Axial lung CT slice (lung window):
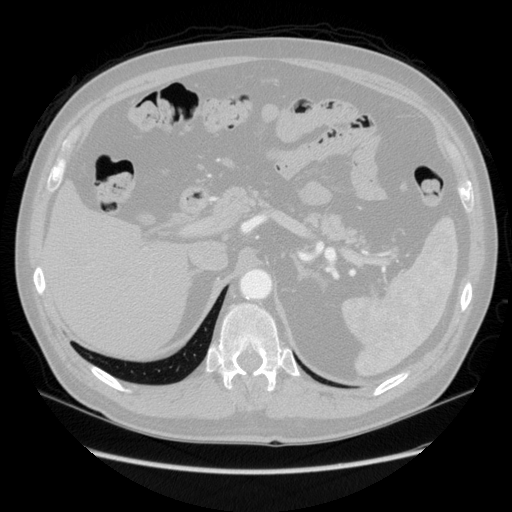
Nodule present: no